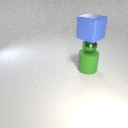
large blue rubber cube above small green metal sphere